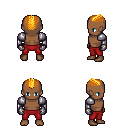
a pixel art fantasy rpg character, male body template, human, dark skin, steel arm armor, red pants, light blonde short mohawk hairstyle, metal gloves, four views (front, back, left, right), 2x2 character sprite sheet, small pixel art, hard edges, no anti-aliasing